Question: I have used <URL>. It's been customized with CSS so the first and last items are displayed half way.
If you keep clicking the right arrow, you will end up hitting an empty space at the end. So far I haven't been able to fix this. Can anybody offer any solutions?
Here is the relevant script:
'''
/**
* @author Stephane Roucheray
* @extends jquery
*/
jQuery.fn.simplecarousel = function(previous, next, options){
var sliderList = jQuery(this).children()[0];
if (sliderList) {
var increment = jQuery(sliderList).children().outerWidth(true),
elmnts = jQuery(sliderList).children(),
numElmts = elmnts.length,
sizeFirstElmnt = increment,
shownInViewport = Math.round(jQuery(this).width() / sizeFirstElmnt),
firstElementOnViewPort = 1,
isAnimating = false;
for (i = 0; i < shownInViewport; i++) {
jQuery(sliderList).css('width',(numElmts+shownInViewport)*increment + increment + "px");
jQuery(sliderList).append(jQuery(elmnts[i]).clone());
}
jQuery(previous).click(function(event){
if (!isAnimating) {
if (firstElementOnViewPort == 1) {
jQuery(sliderList).css('left', "-" + numElmts * sizeFirstElmnt + "px");
firstElementOnViewPort = numElmts;
}
else {
firstElementOnViewPort--;
}
jQuery(sliderList).animate({
left: "+=" + increment,
y: 0,
queue: true
}, "swing", function(){isAnimating = false;});
isAnimating = true;
}
});
jQuery(next).click(function(event){
if (!isAnimating) {
if (firstElementOnViewPort > numElmts) {
firstElementOnViewPort = 2;
jQuery(sliderList).css('left', "0px");
}
else {
firstElementOnViewPort++;
}
jQuery(sliderList).animate({
left: "-=" + increment,
y: 0,
queue: true
}, "swing", function(){isAnimating = false;});
isAnimating = true;
}
});
}
};
#home-carousel-container {
position: relative;
}
#home-carousel {
overflow: hidden;
}
#home-carousel ul {
margin-left: -143px;
padding: 0;
position: relative;
}
#home-carousel li {
float: left;
height: 645px;
list-style: none outside none;
margin: 0 3px;
width: 256px;
}
'''

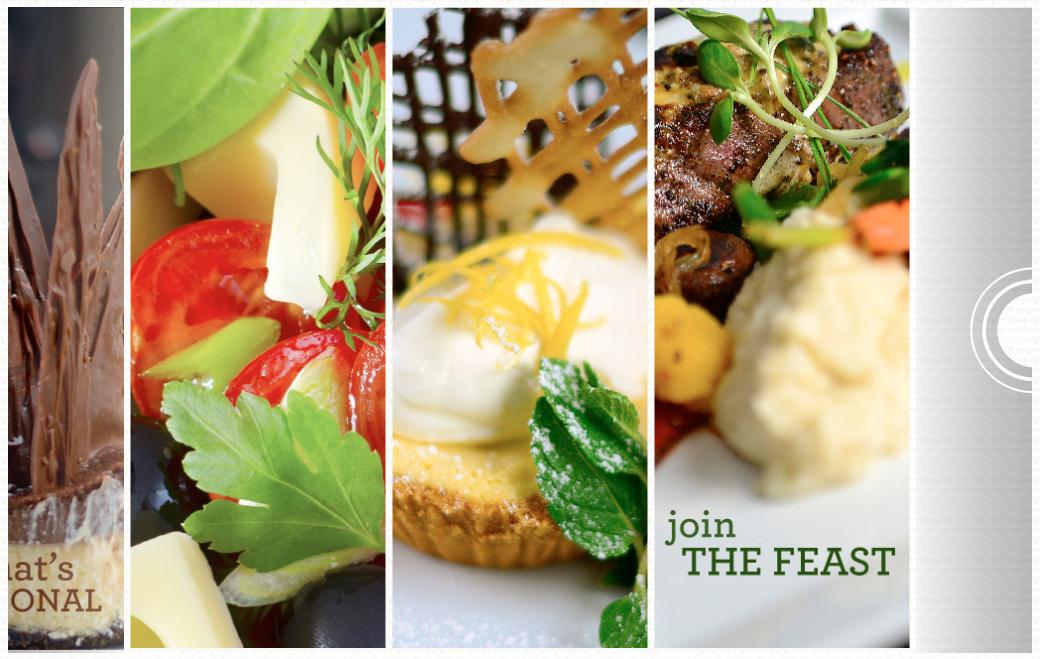
Answer: As per my comment.
You have set a negative left-margin on your carousel causing it to hide half of an image. As a result when you click next/previous, it shows where an image is moved to create the continuous affect.
Witihin your css, I changed
'''
#home-carousel ul{
position: relative;
padding: 0;
margin-left: -143px;
}
'''
to
'''
#home-carousel ul{
position: relative;
padding: 0;
margin-left: -3px;
}
'''
And had no problems what so ever.